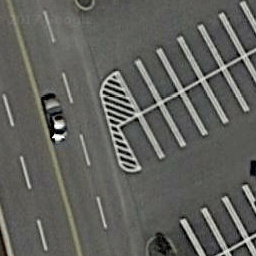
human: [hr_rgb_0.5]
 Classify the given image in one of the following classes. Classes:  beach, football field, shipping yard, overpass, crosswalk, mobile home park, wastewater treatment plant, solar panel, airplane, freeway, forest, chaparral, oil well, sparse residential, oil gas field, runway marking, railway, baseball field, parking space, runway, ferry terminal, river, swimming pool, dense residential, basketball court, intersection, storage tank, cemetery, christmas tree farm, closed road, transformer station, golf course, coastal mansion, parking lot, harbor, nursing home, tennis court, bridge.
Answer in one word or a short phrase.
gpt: parking space